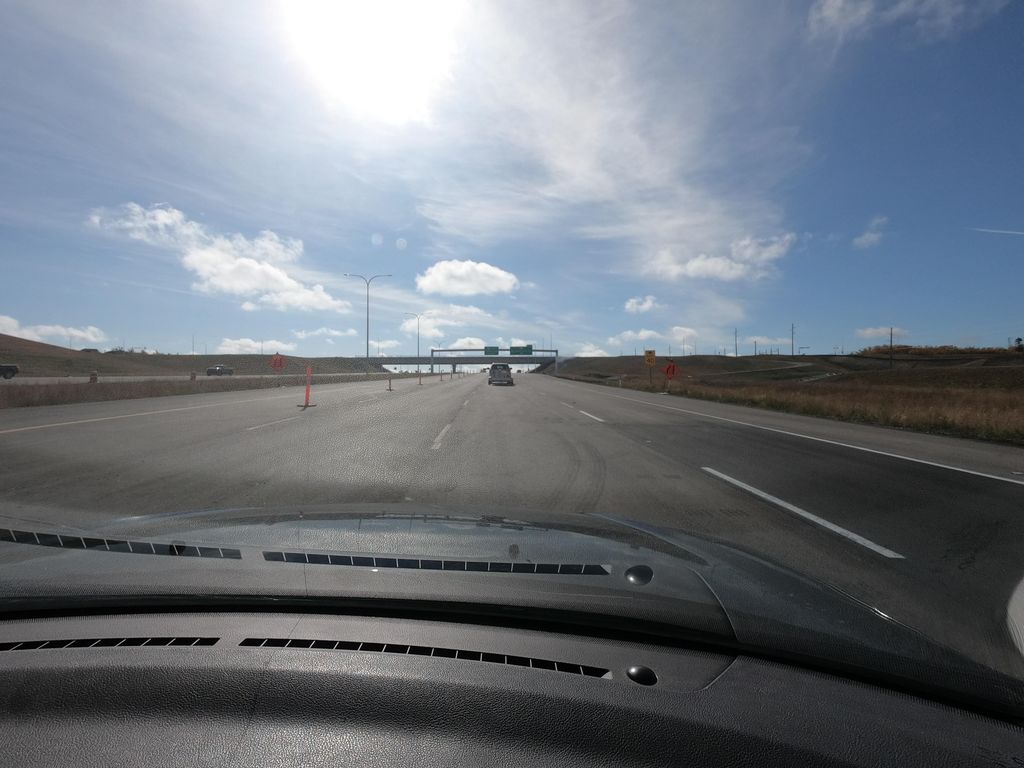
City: calgary